Field crop: tomato
Growth stage: 1
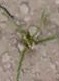
Species: cyperus